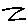
Label: zigzag